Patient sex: M
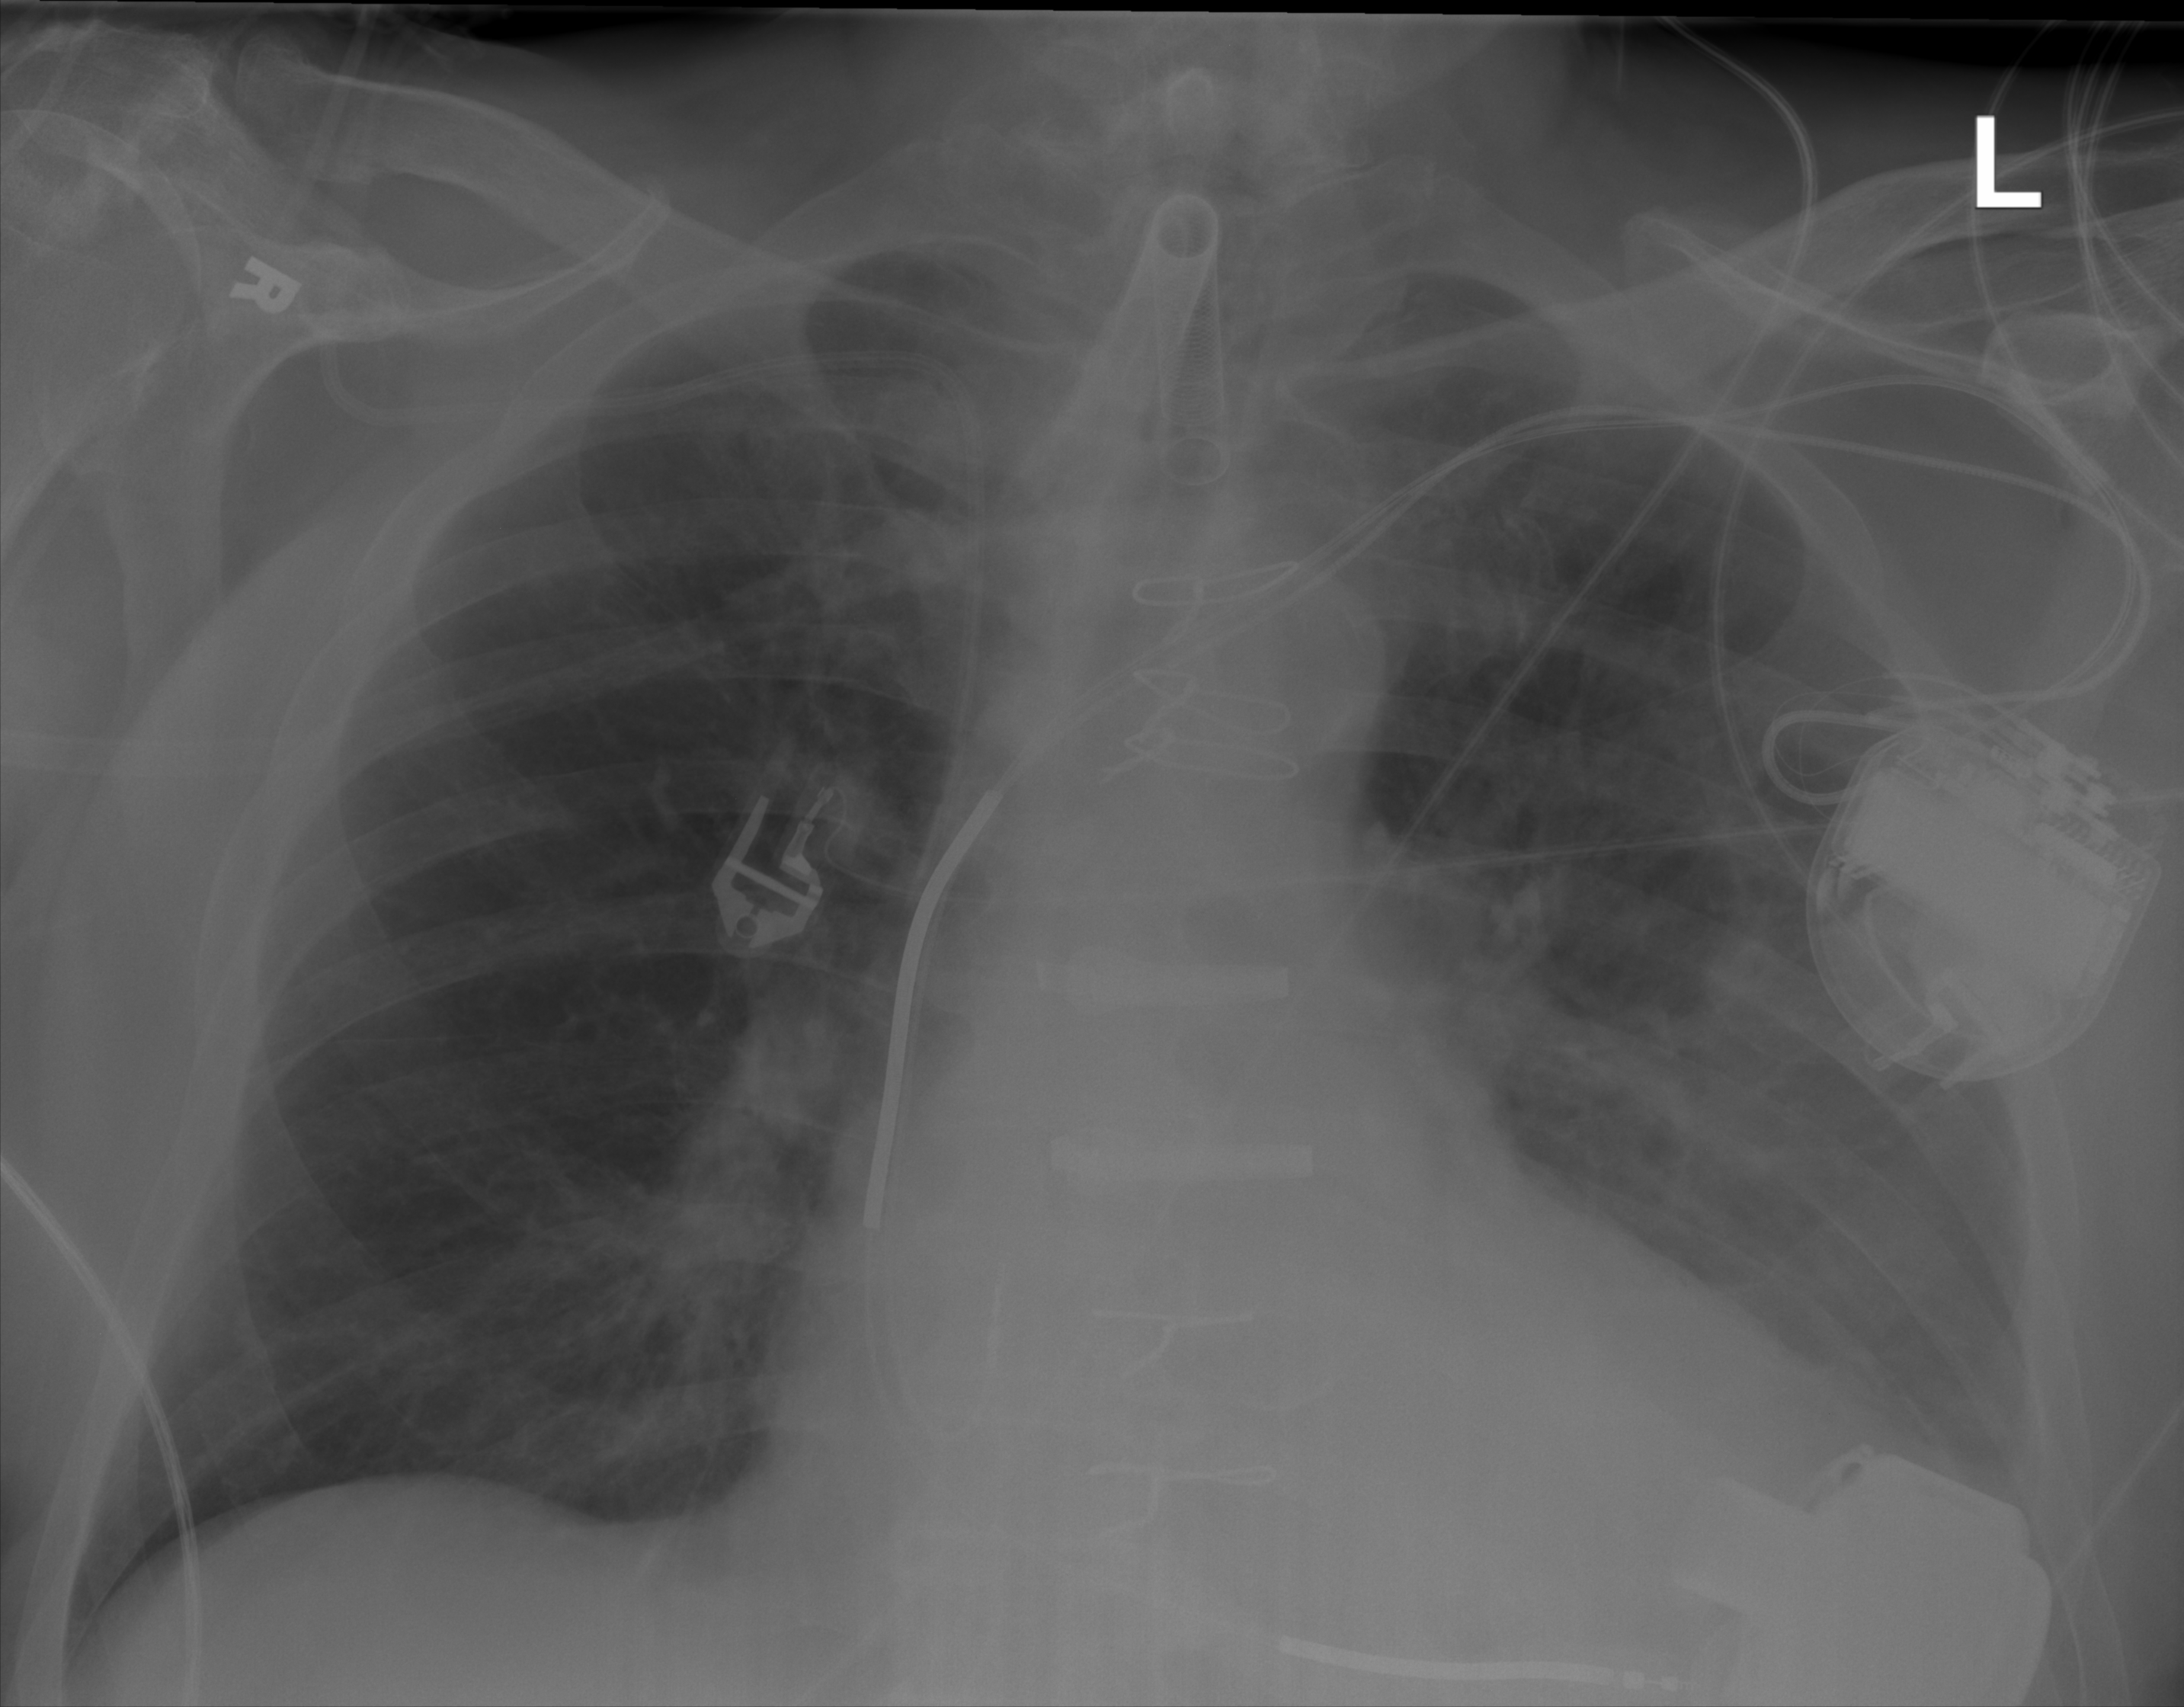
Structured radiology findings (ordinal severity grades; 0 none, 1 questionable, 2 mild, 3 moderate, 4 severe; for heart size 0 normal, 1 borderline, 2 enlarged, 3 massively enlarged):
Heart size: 2
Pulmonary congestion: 0
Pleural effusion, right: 0
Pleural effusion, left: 1
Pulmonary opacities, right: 0
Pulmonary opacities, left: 1
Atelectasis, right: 0
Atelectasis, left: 2